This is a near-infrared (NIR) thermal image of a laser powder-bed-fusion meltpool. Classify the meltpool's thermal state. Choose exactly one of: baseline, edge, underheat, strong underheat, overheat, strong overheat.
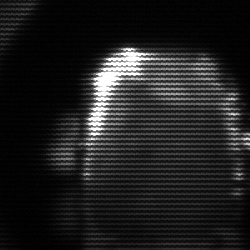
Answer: baseline